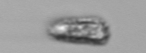
Label: Pseudochattonella_farcimen